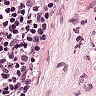
Metastatic tissue present: no